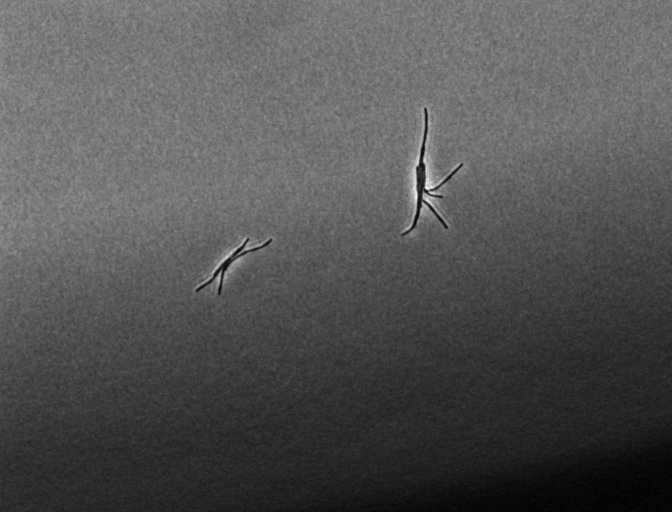
Phase contrast microscopy, 20x objective, 3 h incubation